高二 · 代数
若变量 $x, y$ 满足约束条件 $\left\{\begin{array}{l}x+y \leq 8, \\ 2 y-x \leq 4, \\ x \geq 0, \\ y \geq 0,\end{array}\right.$ 且 $z=5 y-x$ 的最大值为 $a$, 最小值为 $b$, 则 $a-b$ 的值是
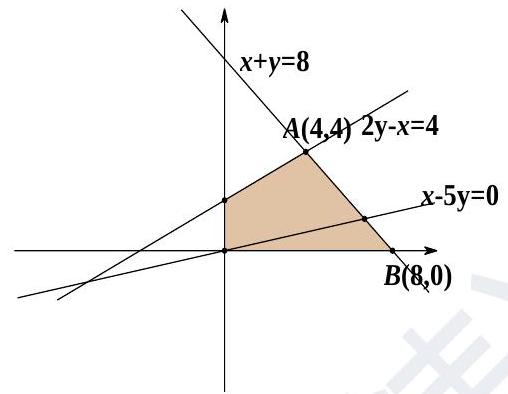
A. 48
B. 30
C. 24
D. 16
答案: C
解析: 作出可行域, 如图, 则在 $A$ 点取得最大值 16 , 在 $B$ 点取得最小值 -8 ,则 $a-b=24$, 选 C.